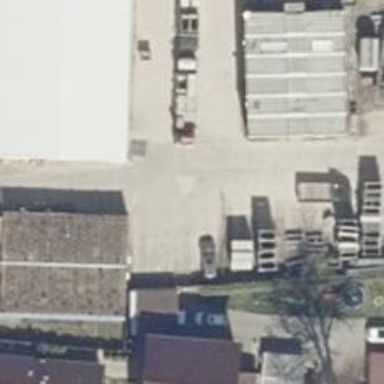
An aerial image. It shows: Alleyway designated as service road.